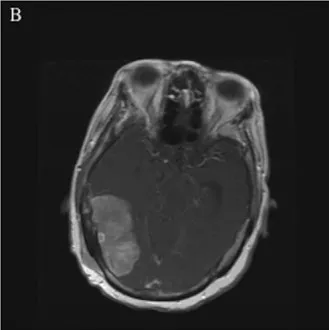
Resection of Dural-based Brain Metastasis. Pre- and postoperative MRI images demonstrate resection of a breast cancer dural-based metastasis. Preoperative axial T2.
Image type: radiology (mri)